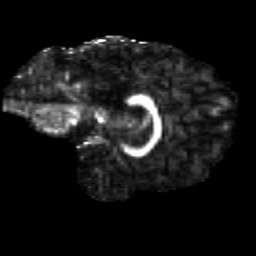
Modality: FA
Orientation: sagittal
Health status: healthy
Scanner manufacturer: siemens
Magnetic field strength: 3 T
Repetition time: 12 s
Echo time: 0.092 s